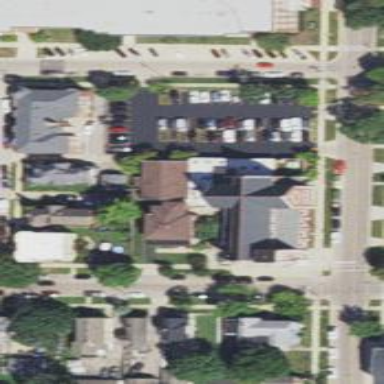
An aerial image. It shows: Building serving as place of worship.